Field crop: tomato
Growth stage: 1
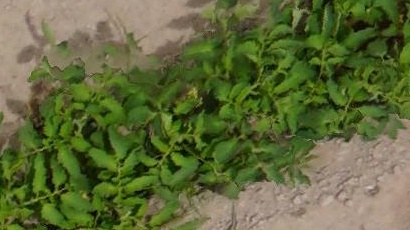
Species: tomato